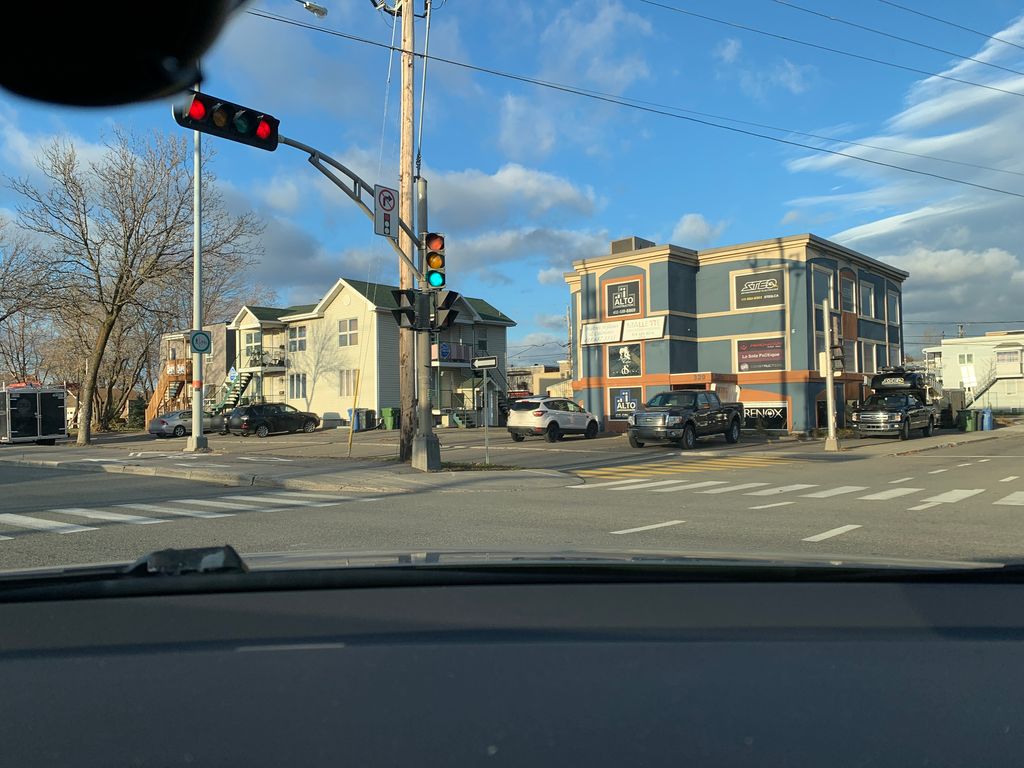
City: quebec_city